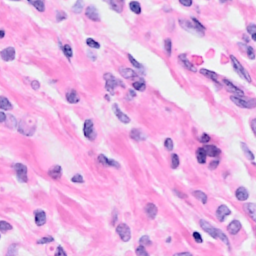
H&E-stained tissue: Breast